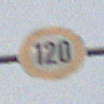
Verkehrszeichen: Geschwindigkeit120
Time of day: MorningAfternoon
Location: Outdoor (Nature)
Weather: PartlyCloudy
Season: Winter
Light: Natural